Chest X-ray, PA view. Patient: 58 years old, sex F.
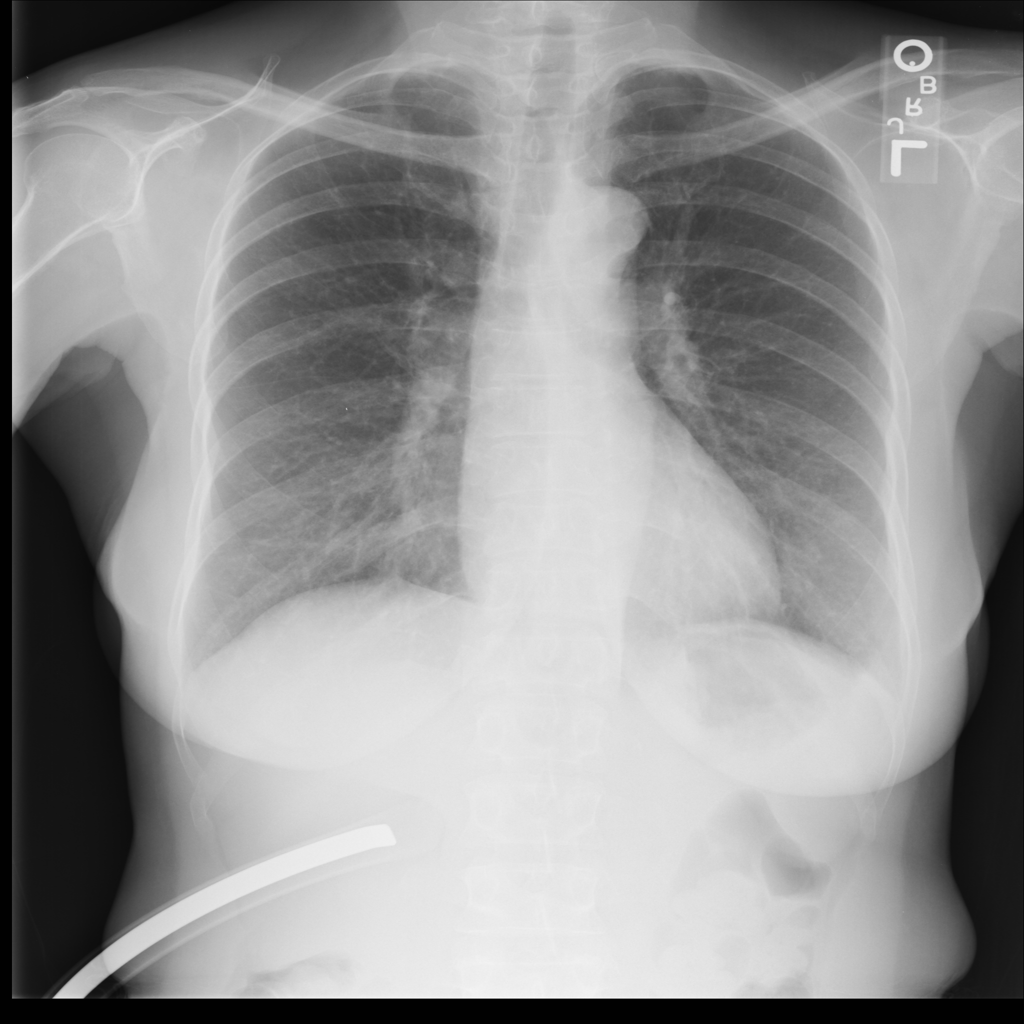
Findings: No Finding